The trace is the raw vibration amplitude of a rotating bearing as a function of time. Determine the bearing's health state. Answer with exactly one of: normal, inner_race, outer_race, ball.
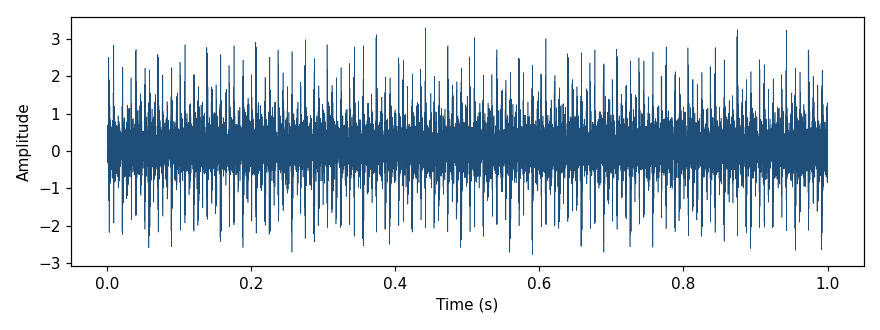
Answer: inner_race